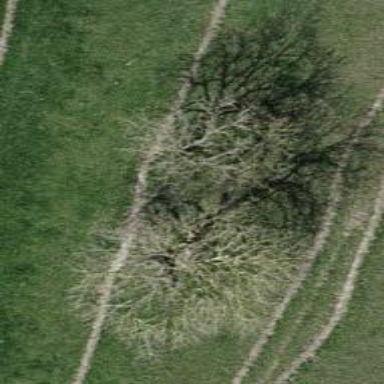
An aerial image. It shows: Broadleaved tree with lush foliage.